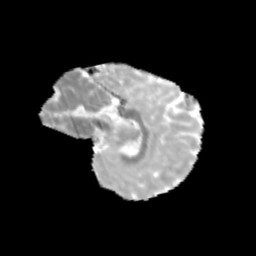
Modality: MD
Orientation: sagittal
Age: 11
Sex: male
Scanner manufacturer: siemens
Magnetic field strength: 3 T
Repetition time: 3.8 s
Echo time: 0.07 s